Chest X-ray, PA view. Patient: 32 years old, sex F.
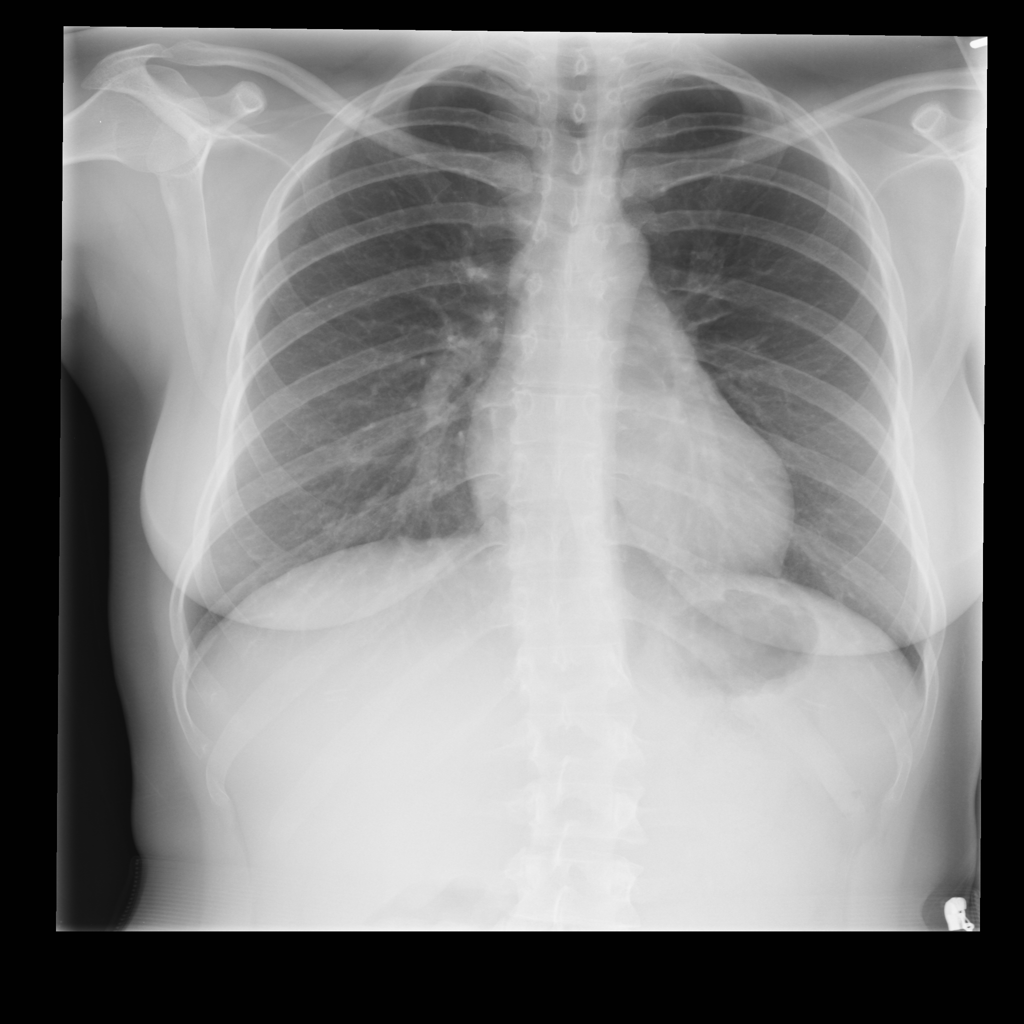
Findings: No Finding